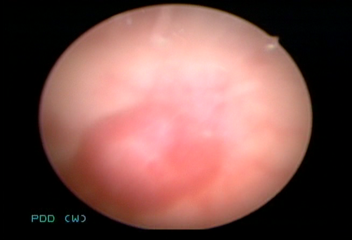
Modality: WLC
Class: Malignant
Subclass: HighGradePapillary
Lesion: L1
Stage: T1
Morphology: Papillary
Bladder cancer association: Yes
Annotated structures: Tumor